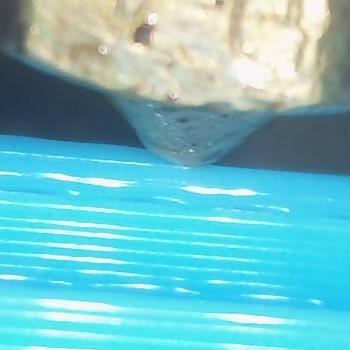
Flow rate: 283%